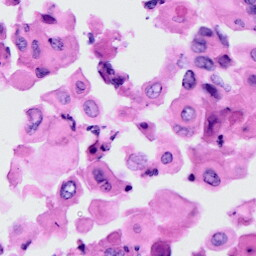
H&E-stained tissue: Cervix